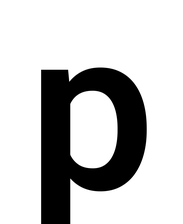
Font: Roboto_SemiBold